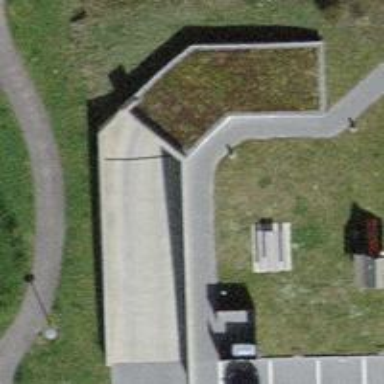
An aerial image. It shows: Parking entrance.